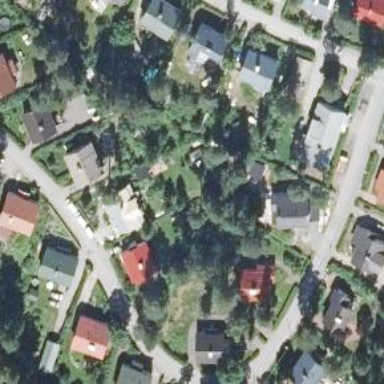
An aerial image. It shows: Residential area.